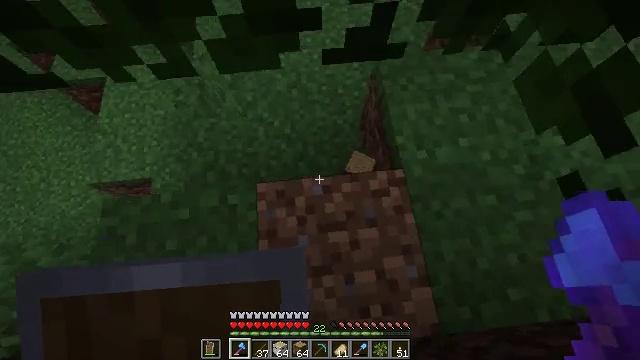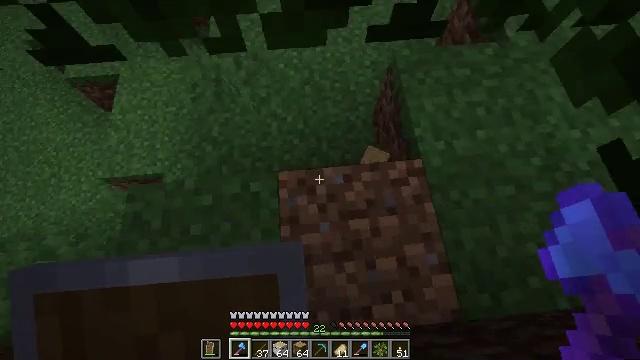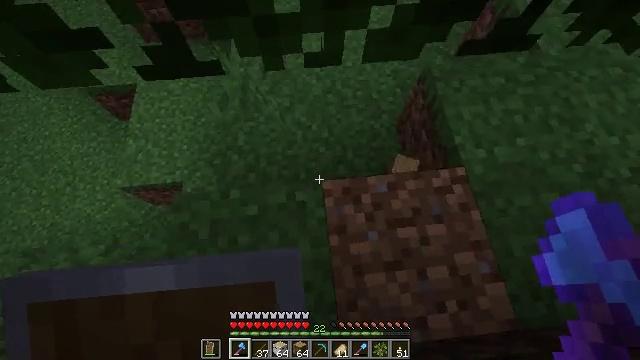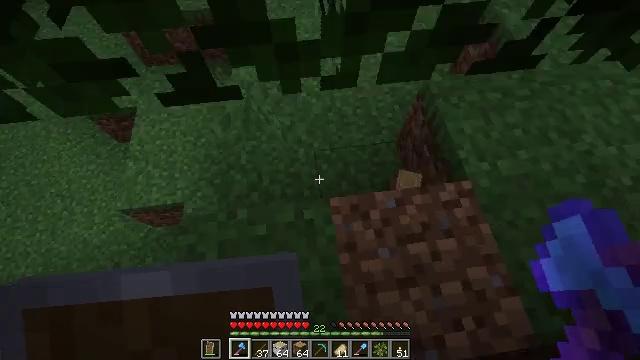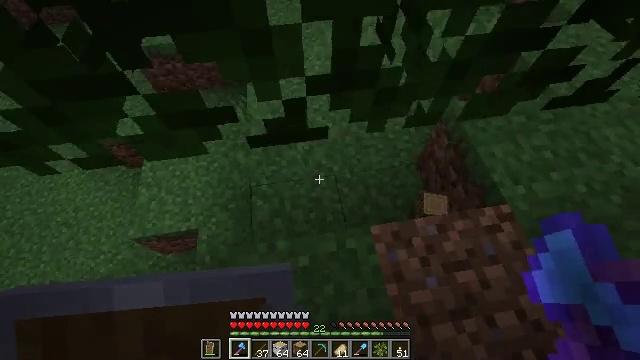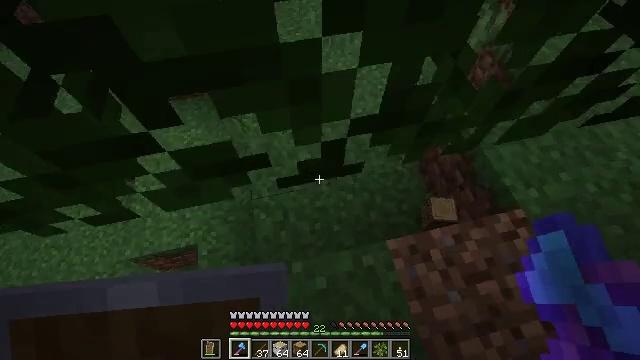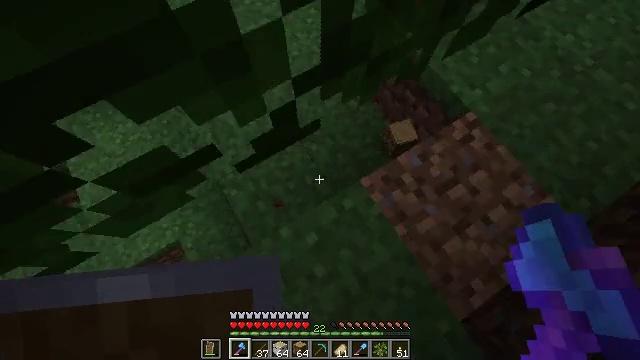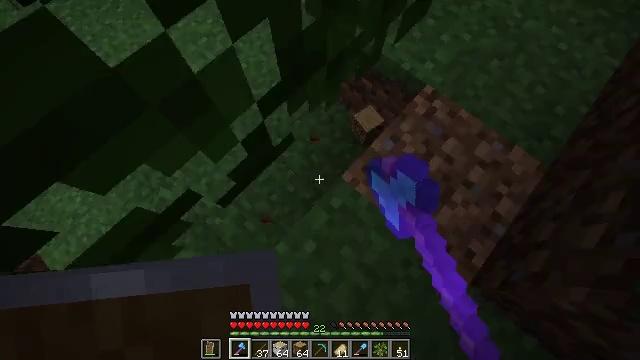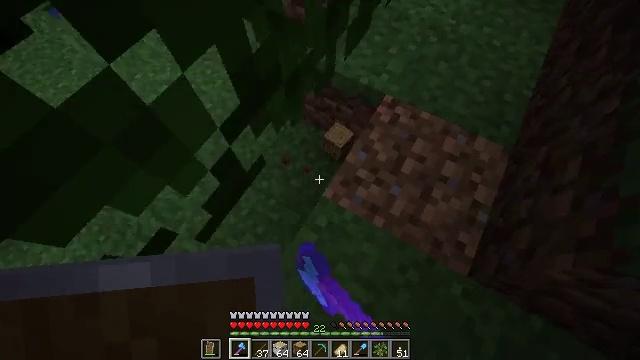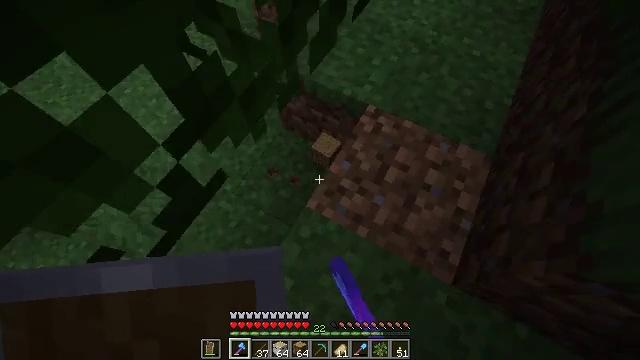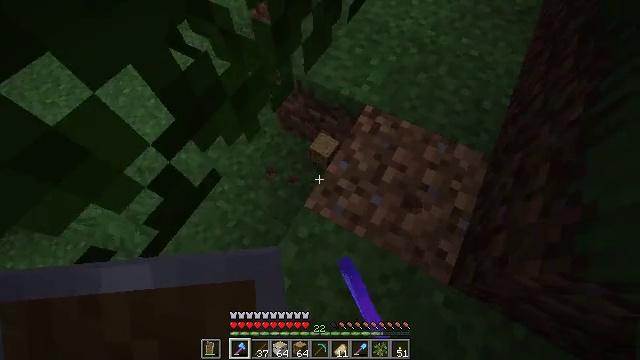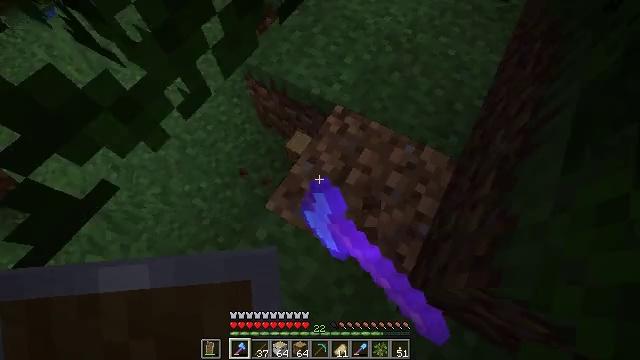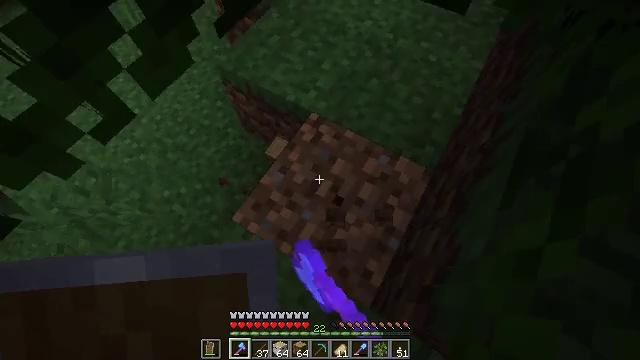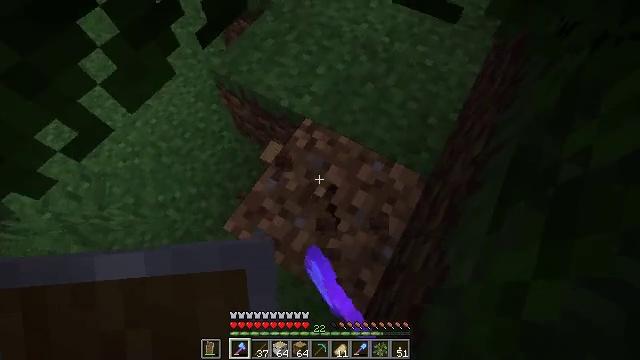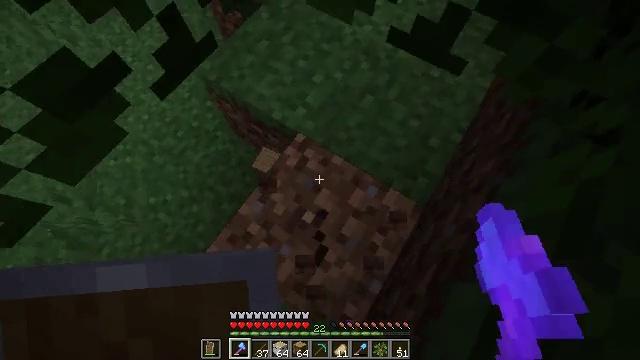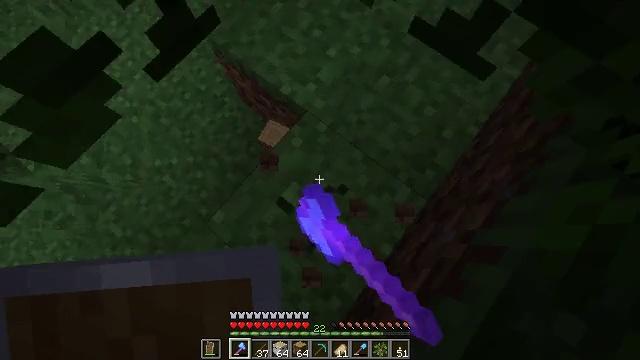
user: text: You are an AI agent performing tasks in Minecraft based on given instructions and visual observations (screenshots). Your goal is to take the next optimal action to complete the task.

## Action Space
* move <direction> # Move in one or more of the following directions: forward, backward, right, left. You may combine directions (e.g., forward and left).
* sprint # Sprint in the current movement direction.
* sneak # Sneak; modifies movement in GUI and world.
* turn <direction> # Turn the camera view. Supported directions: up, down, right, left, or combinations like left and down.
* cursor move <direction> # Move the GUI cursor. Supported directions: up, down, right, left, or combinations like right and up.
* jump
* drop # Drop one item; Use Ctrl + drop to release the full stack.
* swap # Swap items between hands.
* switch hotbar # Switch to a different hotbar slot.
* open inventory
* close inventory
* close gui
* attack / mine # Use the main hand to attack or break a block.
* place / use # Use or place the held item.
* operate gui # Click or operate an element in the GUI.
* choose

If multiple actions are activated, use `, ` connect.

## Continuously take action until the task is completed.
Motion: motion action
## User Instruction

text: Dig up the grass block for dirt.
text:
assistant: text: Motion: move left
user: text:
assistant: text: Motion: move left, turn up
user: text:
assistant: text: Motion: move left, turn right and up
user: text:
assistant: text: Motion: move forward and move left, turn right and up
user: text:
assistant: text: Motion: move forward, turn right
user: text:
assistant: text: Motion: move forward, turn right and down, attack / mine
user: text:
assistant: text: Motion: turn right, attack / mine
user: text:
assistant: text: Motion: turn right and up, attack / mine
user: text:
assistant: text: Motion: move right, turn right and up, attack / mine
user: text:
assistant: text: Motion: move right, attack / mine
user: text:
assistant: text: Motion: move forward and move right, turn down, attack / mine
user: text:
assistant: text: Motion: move forward and move right, attack / mine
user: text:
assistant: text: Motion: move forward, attack / mine
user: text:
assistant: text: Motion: move forward, turn left and down, attack / mine
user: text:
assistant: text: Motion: turn left and down, attack / mine
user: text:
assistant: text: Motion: turn left and down, attack / mine
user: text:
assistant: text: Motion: turn right and down, attack / mine
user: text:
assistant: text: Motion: turn down, attack / mine
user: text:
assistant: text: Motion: turn left, attack / mine
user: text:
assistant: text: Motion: move forward, attack / mine
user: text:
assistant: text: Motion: move forward, attack / mine
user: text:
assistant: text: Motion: move forward, attack / mine
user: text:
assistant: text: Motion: move forward, turn left and down, attack / mine
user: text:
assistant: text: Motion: move forward, turn left and down, attack / mine
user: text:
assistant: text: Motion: turn left and down, attack / mine
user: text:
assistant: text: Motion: turn left and down, attack / mine
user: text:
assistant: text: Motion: turn left and down, attack / mine
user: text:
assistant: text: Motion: turn left and down, attack / mine
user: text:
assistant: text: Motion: attack / mine
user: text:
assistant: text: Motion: attack / mine